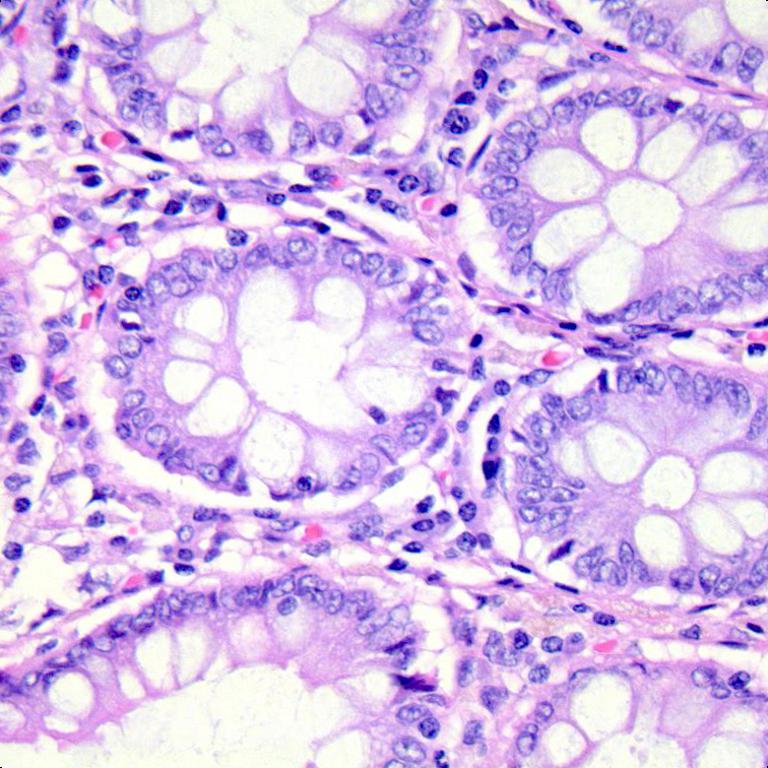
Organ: colon
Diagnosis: benign